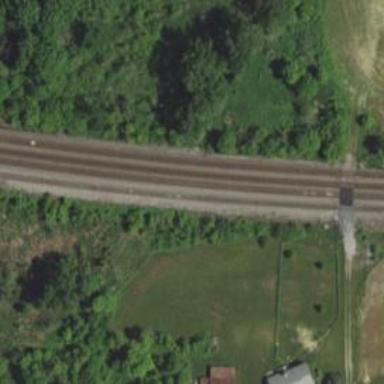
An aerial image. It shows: Railway track.